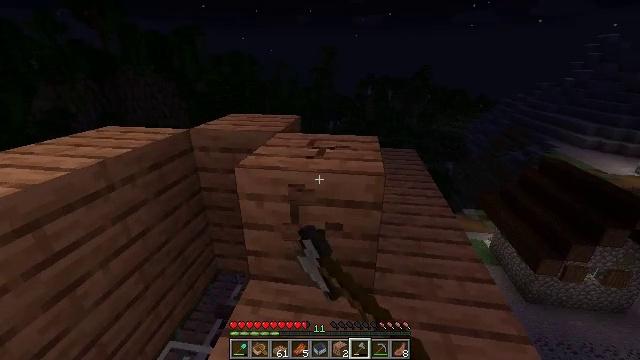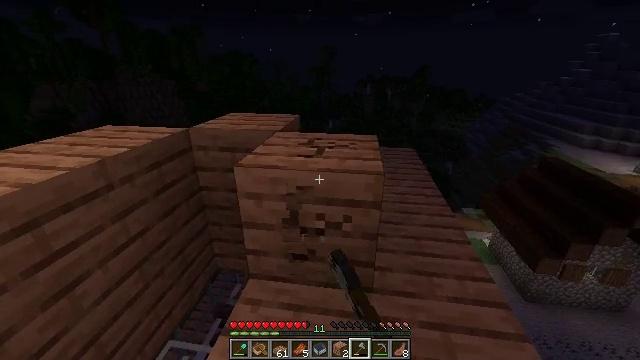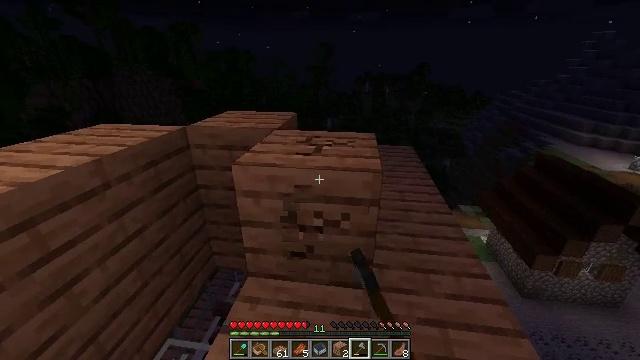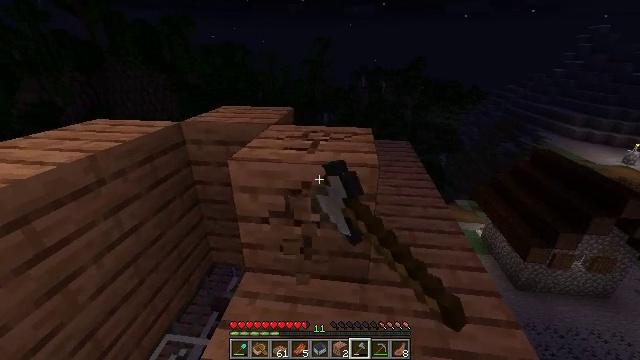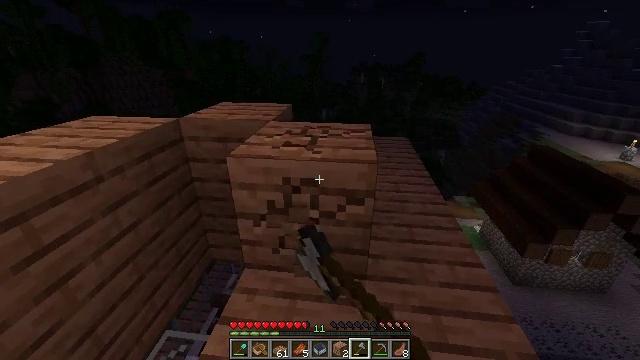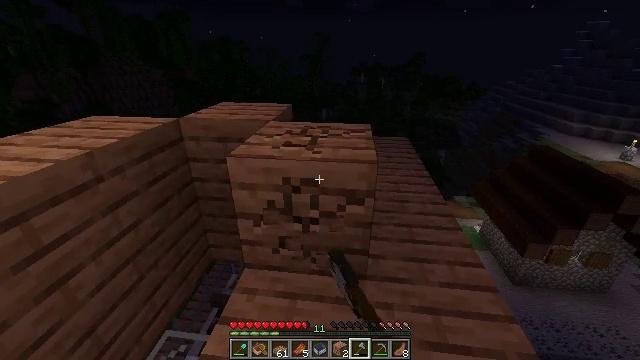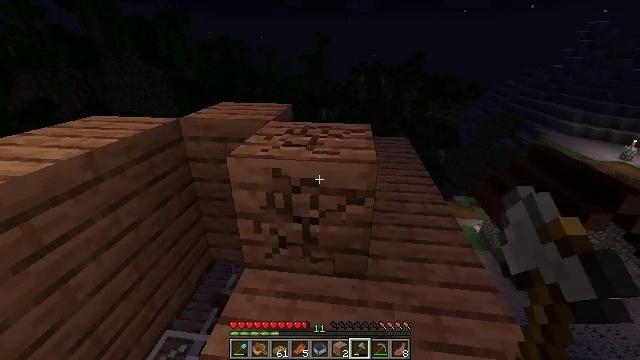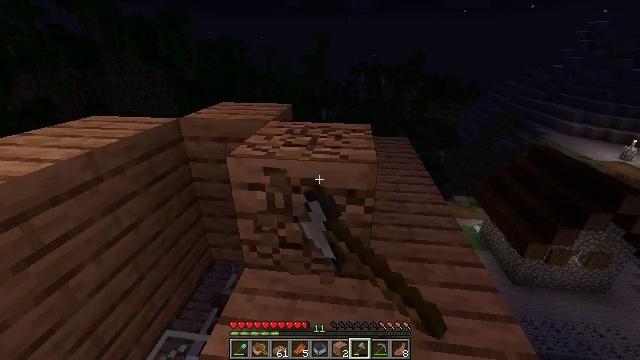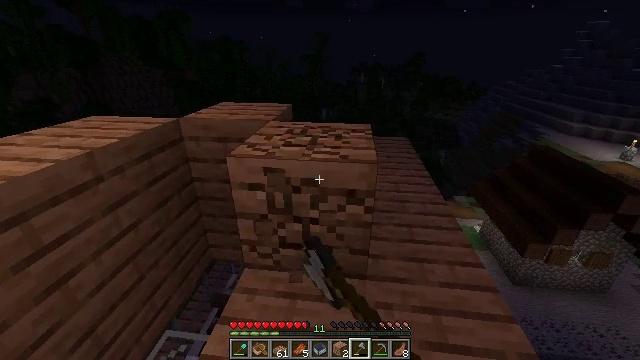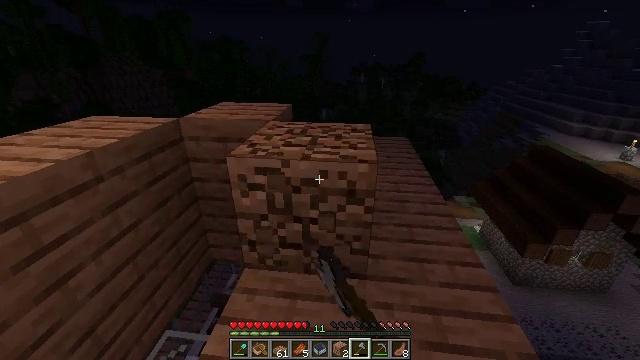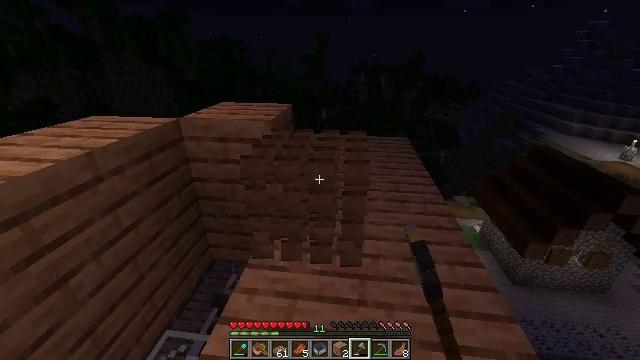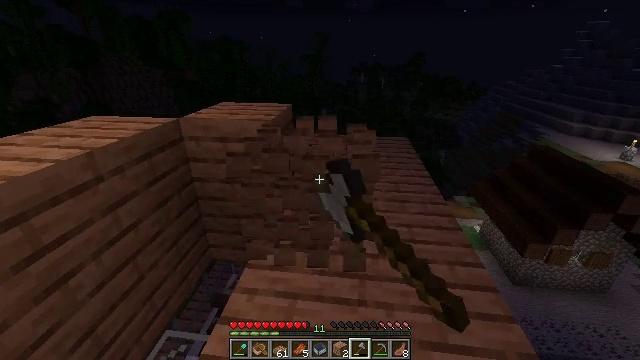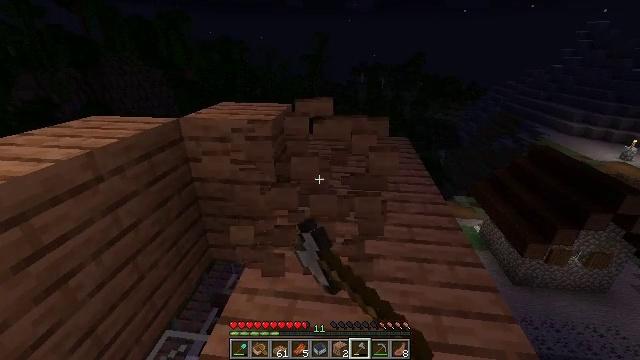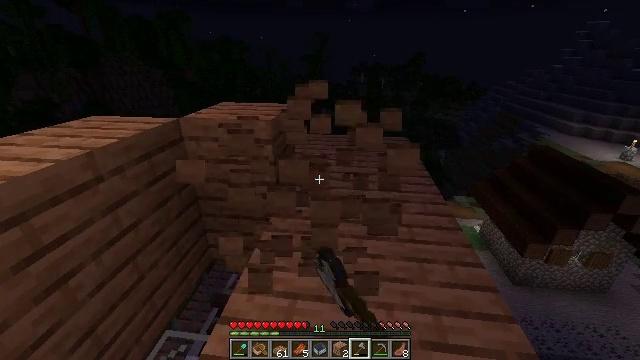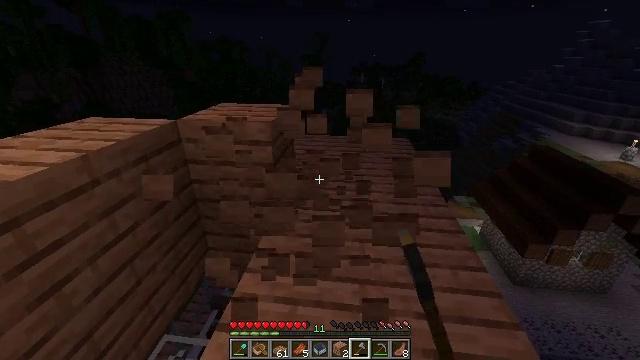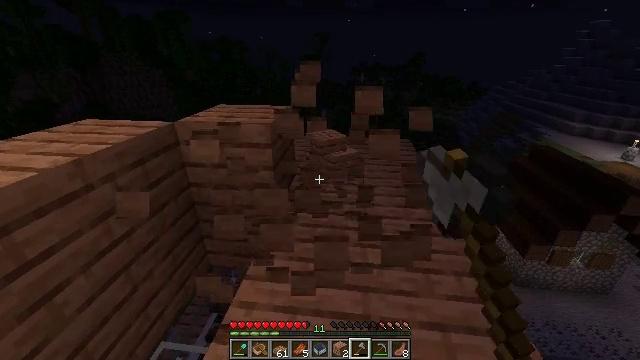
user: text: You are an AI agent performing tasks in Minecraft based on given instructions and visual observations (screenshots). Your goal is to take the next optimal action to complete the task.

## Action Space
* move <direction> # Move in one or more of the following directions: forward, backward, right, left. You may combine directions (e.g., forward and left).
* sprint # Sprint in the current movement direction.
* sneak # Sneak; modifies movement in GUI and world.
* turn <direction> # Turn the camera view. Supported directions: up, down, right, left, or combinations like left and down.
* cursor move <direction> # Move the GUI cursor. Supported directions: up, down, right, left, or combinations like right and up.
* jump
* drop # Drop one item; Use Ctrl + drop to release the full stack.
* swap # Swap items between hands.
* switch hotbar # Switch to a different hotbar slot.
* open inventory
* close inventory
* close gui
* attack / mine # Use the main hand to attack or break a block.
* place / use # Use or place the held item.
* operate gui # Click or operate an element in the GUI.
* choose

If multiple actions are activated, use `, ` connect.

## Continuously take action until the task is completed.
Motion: motion action
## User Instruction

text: Collect the jungle slab by destroying it.
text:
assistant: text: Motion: attack / mine
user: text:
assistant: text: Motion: attack / mine
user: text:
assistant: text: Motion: turn down, attack / mine
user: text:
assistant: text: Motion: attack / mine
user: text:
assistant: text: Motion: attack / mine
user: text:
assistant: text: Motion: attack / mine
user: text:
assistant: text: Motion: attack / mine
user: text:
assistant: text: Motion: attack / mine
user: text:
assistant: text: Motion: attack / mine
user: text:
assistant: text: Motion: attack / mine
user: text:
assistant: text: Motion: attack / mine
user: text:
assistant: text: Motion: attack / mine
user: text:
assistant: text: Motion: attack / mine
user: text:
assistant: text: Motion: move forward, attack / mine
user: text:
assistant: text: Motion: move forward, attack / mine
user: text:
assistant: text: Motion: move forward
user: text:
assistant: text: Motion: move forward
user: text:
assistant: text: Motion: move forward, turn left and up
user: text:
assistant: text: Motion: move forward and move right, turn left and up
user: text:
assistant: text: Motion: move forward and move right, turn left
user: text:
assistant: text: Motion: move forward and move right
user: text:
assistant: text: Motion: attack / mine
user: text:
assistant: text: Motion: attack / mine
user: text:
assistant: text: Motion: turn left and down, attack / mine
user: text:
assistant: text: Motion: turn left and down, attack / mine
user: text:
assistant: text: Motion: attack / mine
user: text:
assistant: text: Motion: turn left, attack / mine
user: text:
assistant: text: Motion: turn left and down, attack / mine
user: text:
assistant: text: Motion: turn left and down, attack / mine
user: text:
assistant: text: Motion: attack / mine